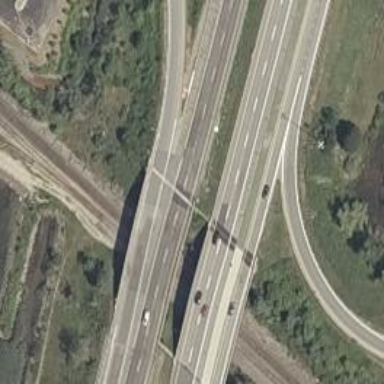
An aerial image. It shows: Asphalt bridge for motorway link.